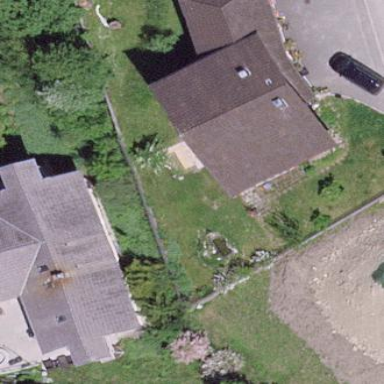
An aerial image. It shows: Detached building.